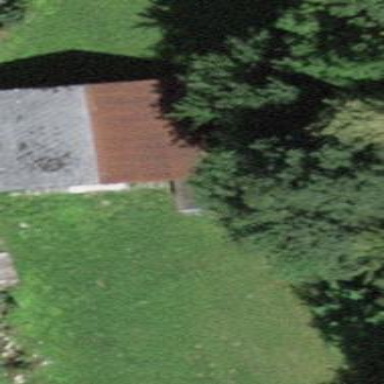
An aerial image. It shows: Barn.